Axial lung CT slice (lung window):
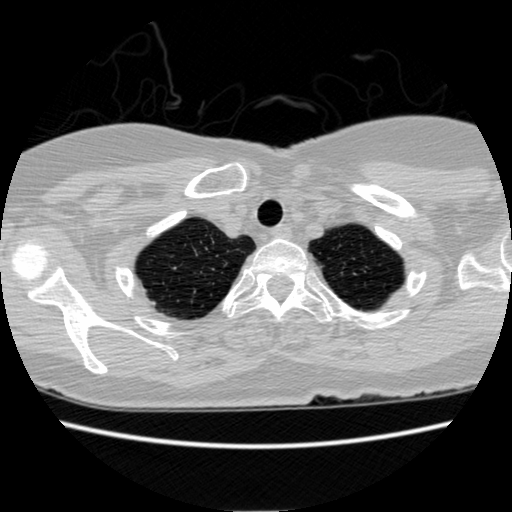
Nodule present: no